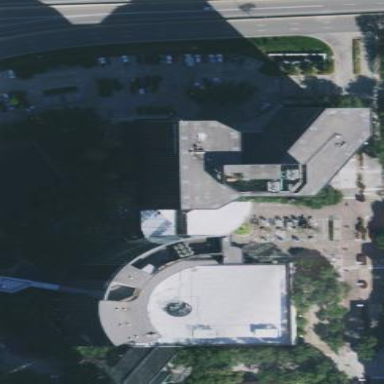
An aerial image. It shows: Office building.